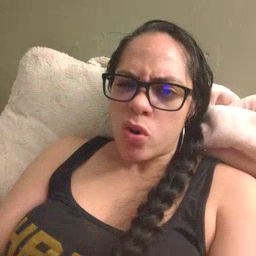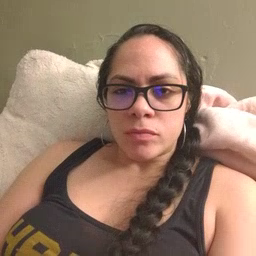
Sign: callonphone